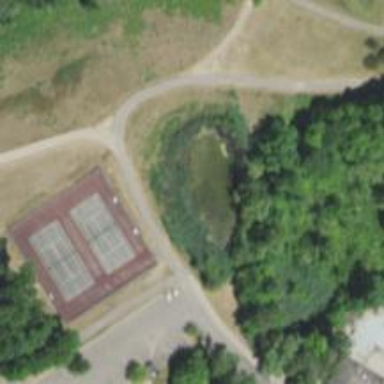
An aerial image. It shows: Tennis court on pitch.